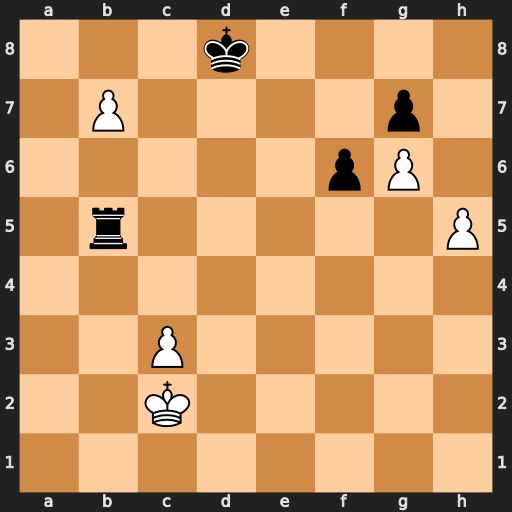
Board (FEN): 3k4/1P4p1/5pP1/1r5P/8/2P5/2K5/8
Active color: w
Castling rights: -
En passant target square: -
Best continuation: h6 Rxb7 h7 Ke7 h8=Q